Question: I have formula to auto fill data like column A. It is no need to hand dragging or auto filling by suggestion.

Here column A is perfectly done. Cell A1 formula as below:
'''
={ "VendorNo"; unique(General!A2:A) }
'''
Cell B1 formula is correct as below:
'''
LOOKUP(VendorStatus!A2,sort(General!A2:A),sort(General!C2:C,General!A2:A,TRUE))
'''
Once cell A1 is done, all A column is real auto filled. All I want is to do is the same effect like cell A1. How can I rewrite B1 formula to auto filled the rest B column value?
P.S.: I am sorry I couldn't post image above directly because I don't have enough reputation.
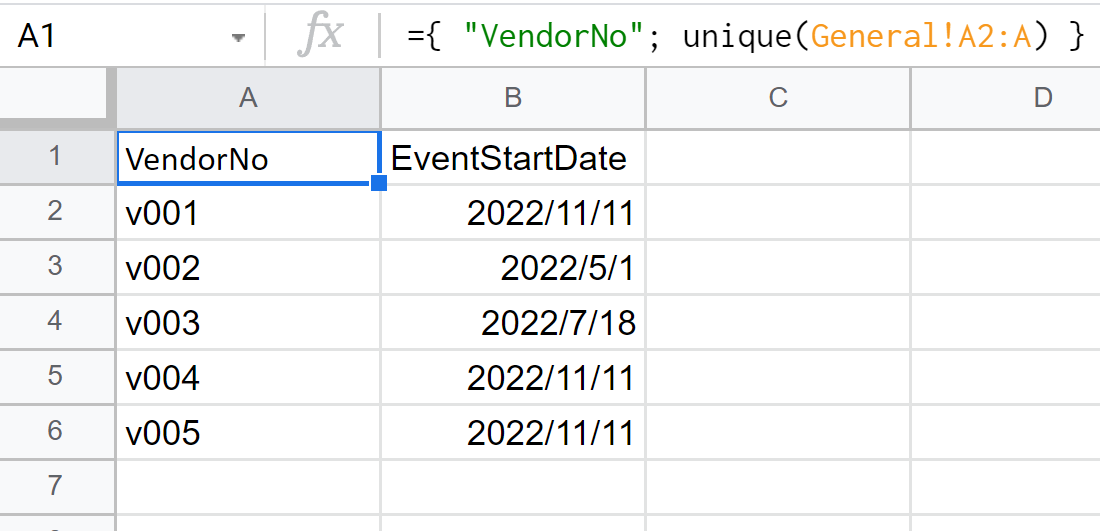
Answer: Try in B1 (assuming your formula gives you the right answer)
'''
={"EventStartDate";arrayformula(if(A2:A="",,LOOKUP(A2:A,sort(General!A:A),sort(General!C:C,General!A:A,TRUE))))}
'''